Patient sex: F
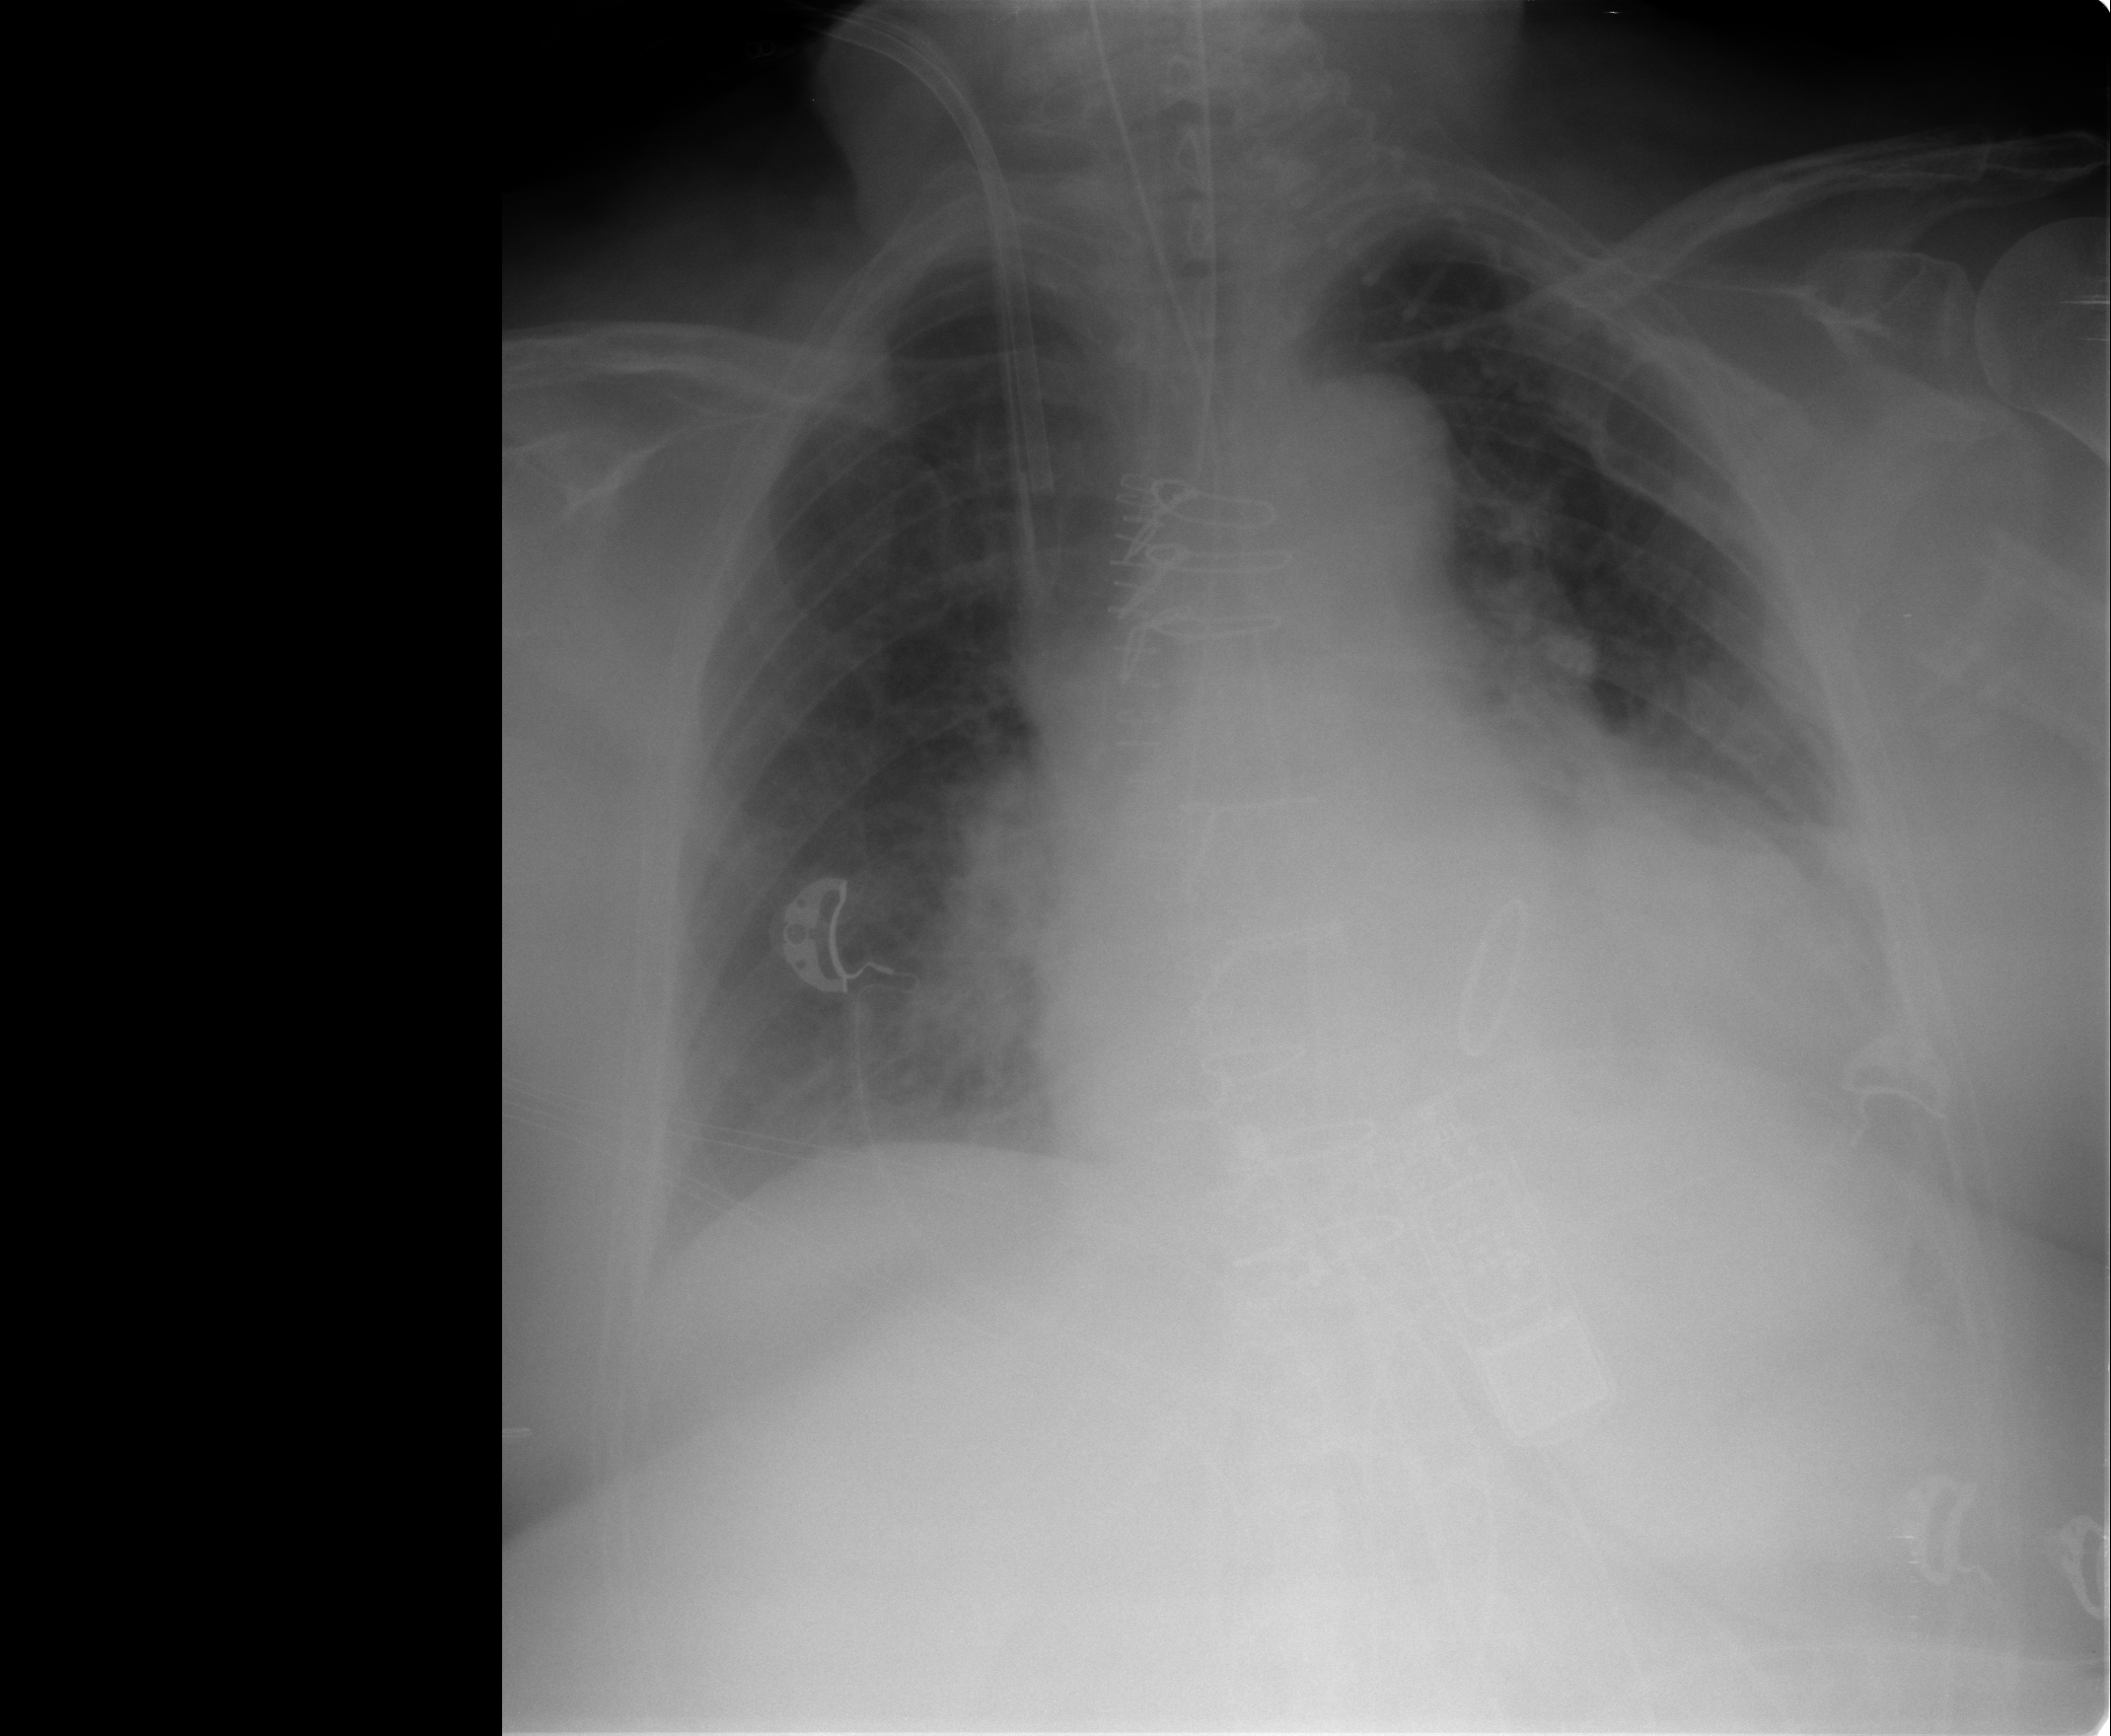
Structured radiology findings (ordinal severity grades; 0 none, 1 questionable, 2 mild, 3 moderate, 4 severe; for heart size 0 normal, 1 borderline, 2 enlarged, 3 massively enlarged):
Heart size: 1
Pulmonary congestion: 2
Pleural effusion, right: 0
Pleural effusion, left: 2
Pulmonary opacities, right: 1
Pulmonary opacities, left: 0
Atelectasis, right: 2
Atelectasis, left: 2